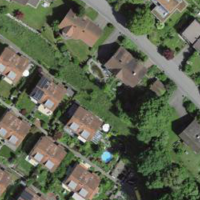
EUNIS habitat code: 54
Species observed at this site:
Galeopsis tetrahit